Question: Is it possible to style jQuery UI's Datepicker with custom styles but keep the same functionality? For example:

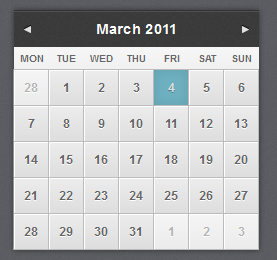
Answer: You can with a little CSS overwriting. For example, I changed the following:
And immediately got something a lot more similar to what you are wanting.